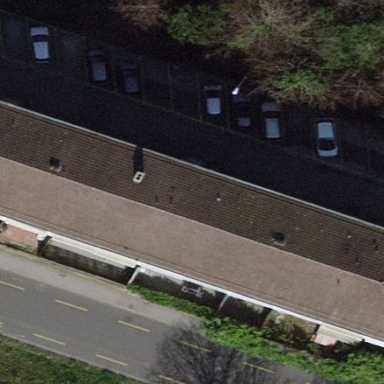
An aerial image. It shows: Hipped-roof building with apartments.